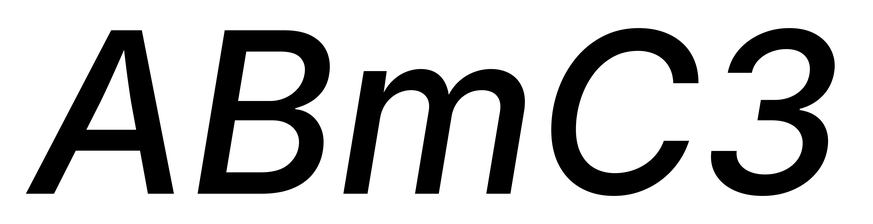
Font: Inter-Italic_Medium_Italic